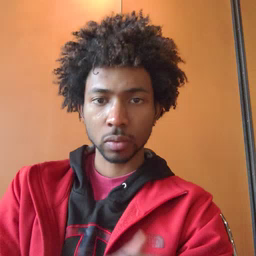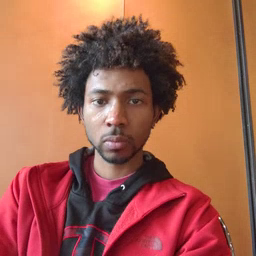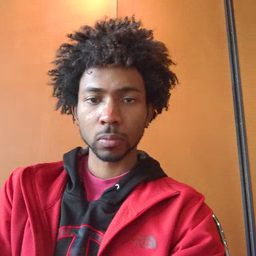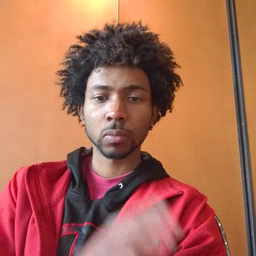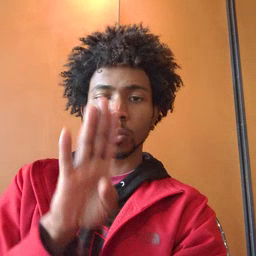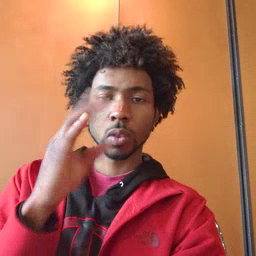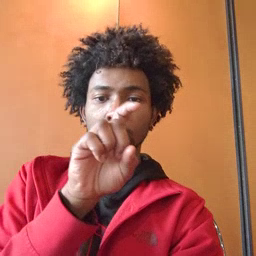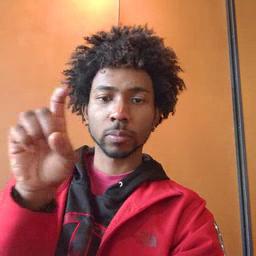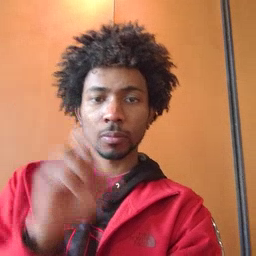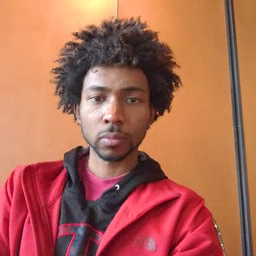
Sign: closet